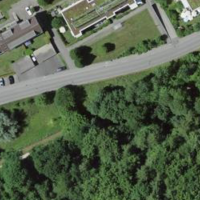
EUNIS habitat code: 41
Species observed at this site:
Quercus robur
Prunus avium
Plantago major
Anacamptis pyramidalis
Abies alba